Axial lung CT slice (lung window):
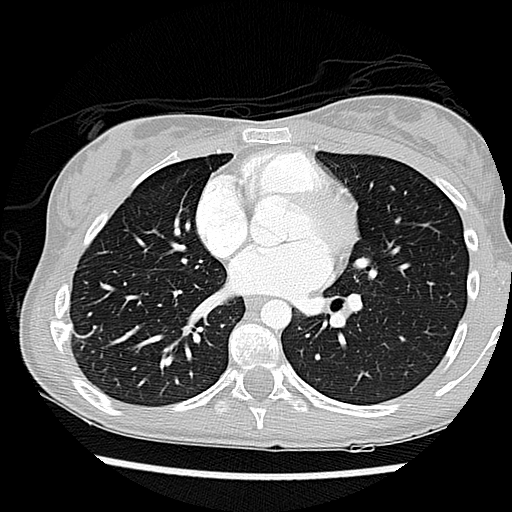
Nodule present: no